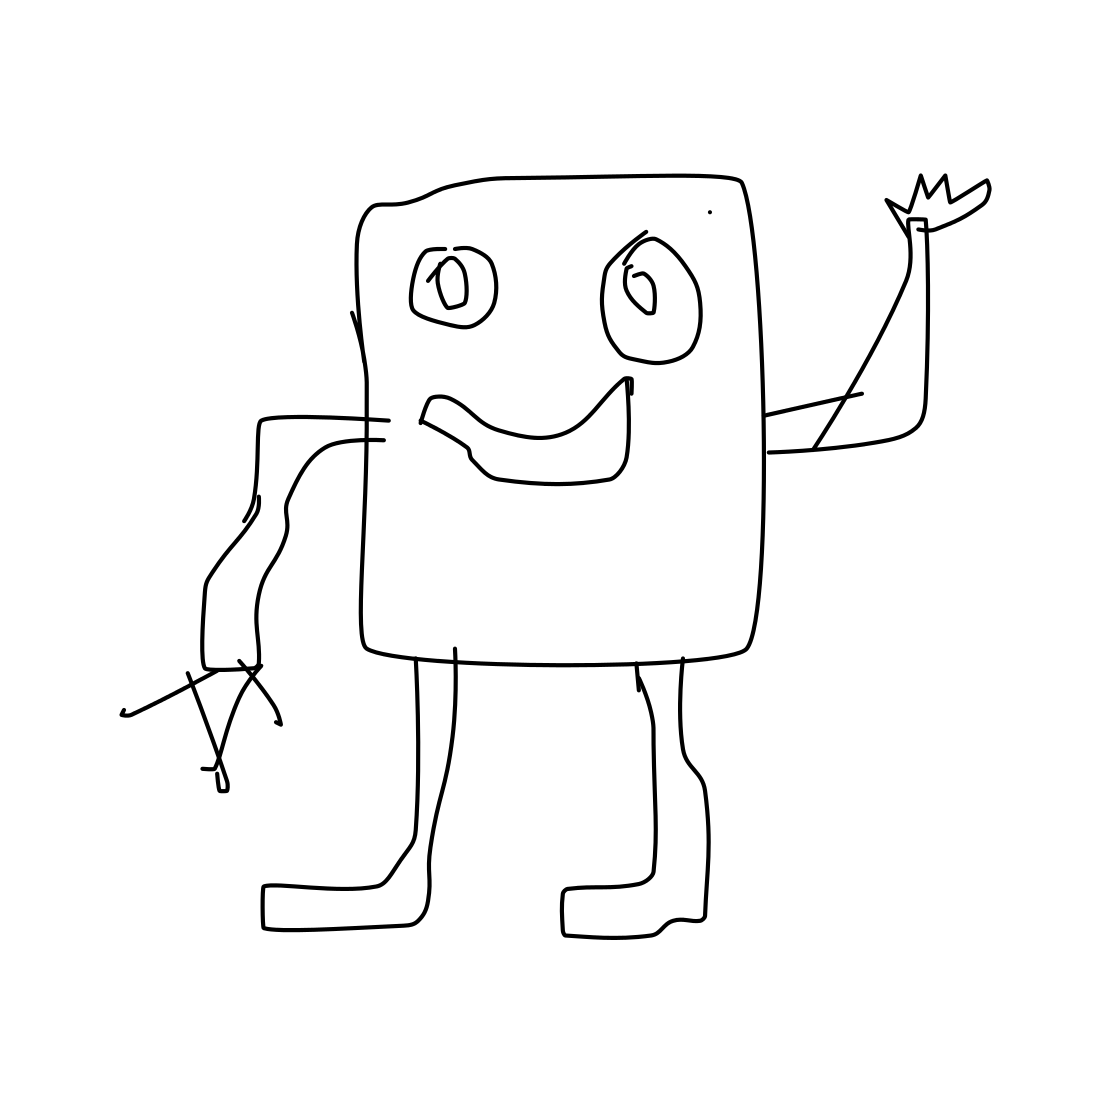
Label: sponge bob